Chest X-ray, AP view. Patient: 41 years old, sex F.
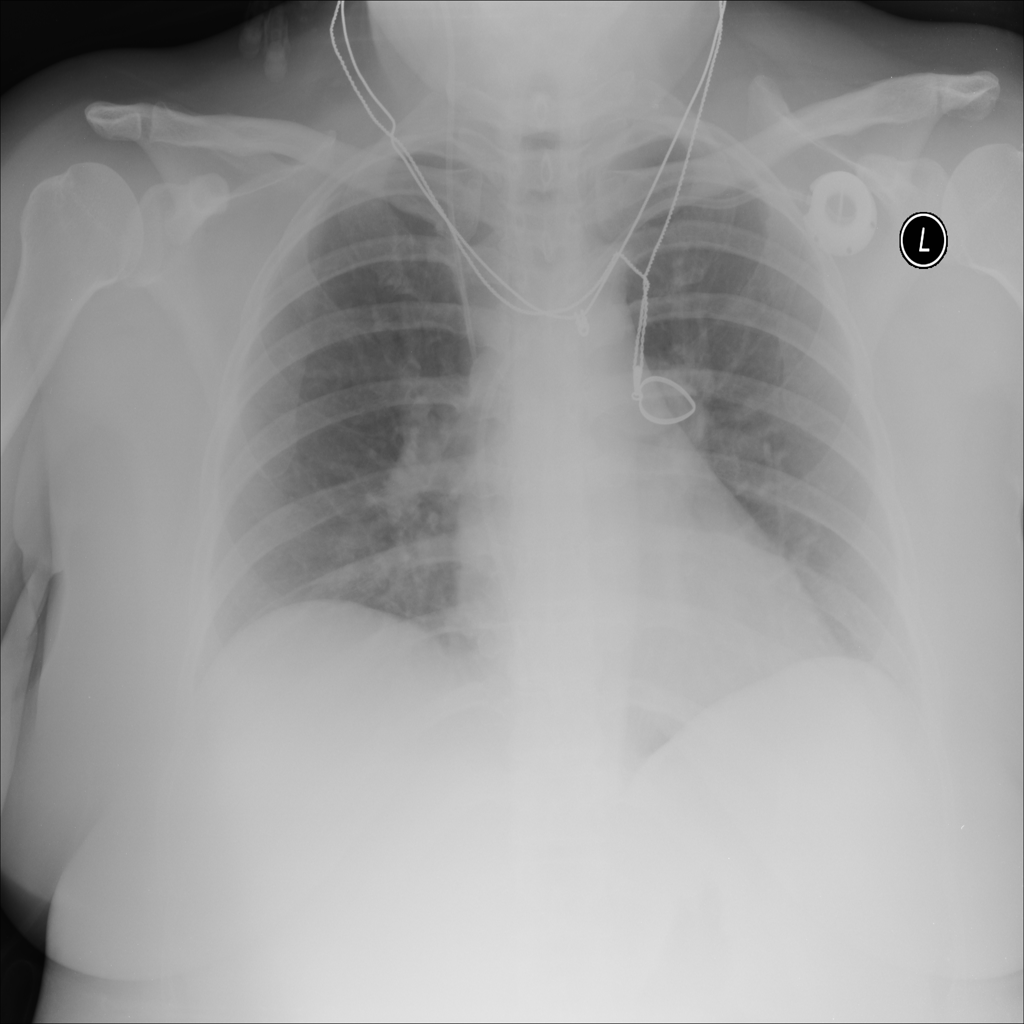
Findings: Consolidation